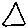
Label: triangle